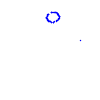
Particle: proton